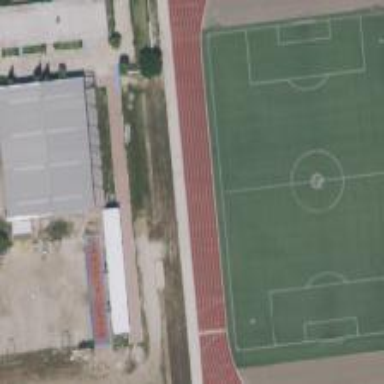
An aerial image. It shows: Soccer pitch for leisureland activities.